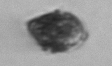
Label: Kryptoperidinium_triquetrum